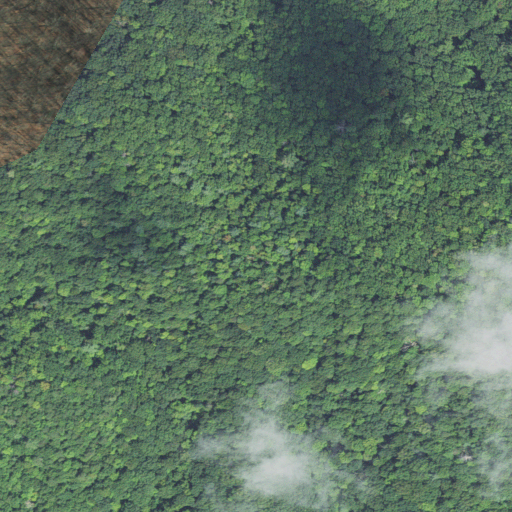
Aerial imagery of ridge(s) in North Carolina named Dalton Ridge containing deciduous forest and mixed forest